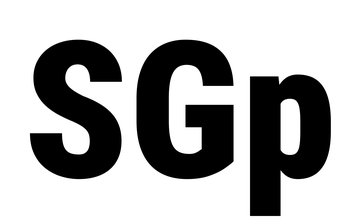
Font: Roboto_Condensed_Black